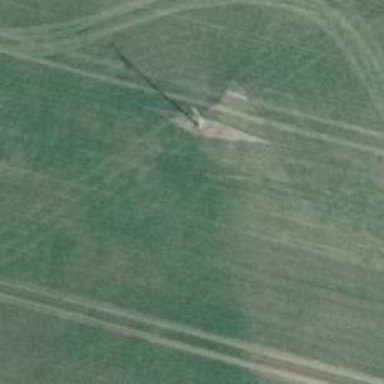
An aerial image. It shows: Hunting stand.